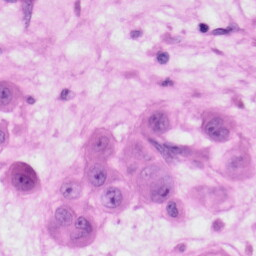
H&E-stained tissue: Skin